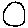
Label: circle